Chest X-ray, PA view. Patient: 18 years old, sex M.
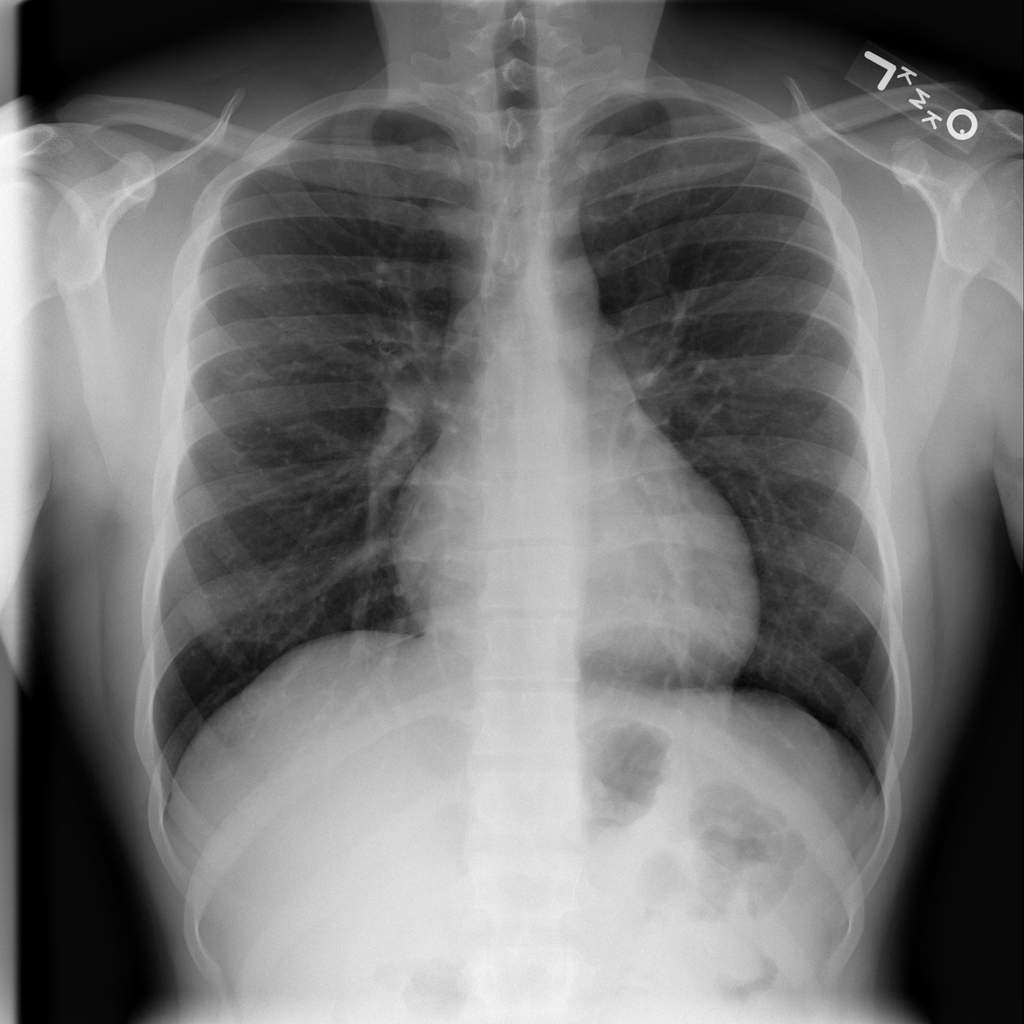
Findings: No Finding